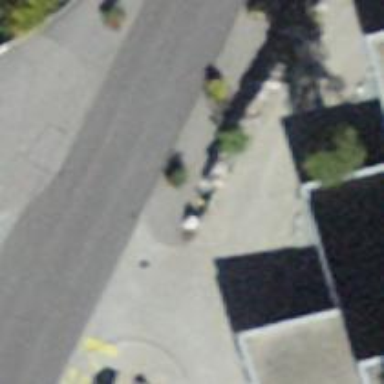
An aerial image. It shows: Bus stop with platform for public transport.